Question: I want to display Login user details in 'RecyclerView' from Firebase database but I am facing the following error:
'''
com.google.firebase.database.DatabaseException: Can't convert object of type java.lang.String to type.
'''
This is my model class:
'''
public class StreetClass {
private String id;
private String semail;
private String sname;
private String stype;
private String sdetail;
private String slocation;
private String sdate;
private String imgurl;
public StreetClass(){}
public StreetClass(String id, String semail, String sname, String stype, String sdetail, String slocation, String sdate, String imgurl) {
this.id = id;
this.semail = semail;
this.sname = sname;
this.stype = stype;
this.sdetail = sdetail;
this.slocation = slocation;
this.sdate = sdate;
this.imgurl = imgurl;
}
public String getId() {
return id;
}
public void setId(String id) {
this.id = id;
}
public String getSemail() {
return semail;
}
public void setSemail(String semail) {
this.semail = semail;
}
public String getSname() {
return sname;
}
public void setSname(String sname) {
this.sname = sname;
}
public String getStype() {
return stype;
}
public void setStype(String stype) {
this.stype = stype;
}
public String getSdetail() {
return sdetail;
}
public void setSdetail(String sdetail) {
this.sdetail = sdetail;
}
public String getSlocation() {
return slocation;
}
public void setSlocation(String slocation) {
this.slocation = slocation;
}
public String getSdate() {
return sdate;
}
public void setSdate(String sdate) {
this.sdate = sdate;
}
public String getImgurl() {
return imgurl;
}
public void setImgurl(String imgurl) {
this.imgurl = imgurl;
}
'''
}
recyclerview Adapter class:
'''
public class StreetAdapter extends RecyclerView.Adapter<StreetAdapter.ViewHolder> {
Context context;
private List<StreetClass>listdata ;
public StreetAdapter(Context context, List<StreetClass> list) {
this.listdata = list;
this.context = context;
}
@Override
public ViewHolder onCreateViewHolder(ViewGroup parent, int viewType) {
View view = LayoutInflater.from(parent.getContext()).inflate(R.layout.show_items, parent, false);
ViewHolder viewHolder = new ViewHolder(view);
return viewHolder;
}
@Override
public void onBindViewHolder(final ViewHolder holder, int position) {
StreetClass AllDetails = listdata.get(position);
holder.NameTextView.setText(AllDetails.getSname());
holder.DetailTextView.setText(AllDetails.getSdetail());
holder.DateTextView.setText(AllDetails.getSdate());
holder.LocationTextView.setText(AllDetails.getSlocation());
holder.TypeTextView.setText(AllDetails.getStype());
Picasso.with(context).load(AllDetails.getImgurl()).resize(120, 60).into(holder.ImageTextView);
holder.itemView.setOnClickListener(new View.OnClickListener() {
@Override
public void onClick(View v) {
int position = holder.getAdapterPosition();
final Intent intent;
if (position == 0){
intent = new Intent(context, ShowStreetDetails.class);
} else if (position == 1){
intent = new Intent(context, ElectricityActivity.class);
} else {
intent = new Intent(context, Water_Supply_Activity.class);
}
context.startActivity(intent);
}
});
}
@Override
public int getItemCount() {
return listdata.size();
}
class ViewHolder extends RecyclerView.ViewHolder {
public TextView NameTextView;
public TextView DetailTextView;
public TextView DateTextView;
public TextView LocationTextView;
public TextView TypeTextView;
public ImageView ImageTextView;
public ViewHolder(View itemView) {
super(itemView);
NameTextView = itemView.findViewById(R.id.ShowNameTextView);
DetailTextView = itemView.findViewById(R.id.ShowDetailTextView);
DateTextView = itemView.findViewById(R.id.ShowDateTextView);
LocationTextView = itemView.findViewById(R.id.ShowLocationTextView);
TypeTextView = itemView.findViewById(R.id.ShowTypeTextView);
ImageTextView = itemView.findViewById(R.id.ShowImageView);
}
}
}
'''
Here I store my all data:
'''
StreetClass street = new StreetClass();
street.setSname(nameString);
street.setStype(typeString);
street.setSdetail(detailString);
street.setSlocation(locationString);
street.setSdate(dateString);
street.setImgurl(ImageUrl);
String RecordIDFromServer = databaseReference.push().getKey();
// Adding the both name and number values using student details class object using ID.
databaseReference.child(RecordIDFromServer).setValue(street);
// Showing Toast message after successfully data submit.
Toast.makeText(StreetActivity.this,"Data Inserted Successfully into Firebase Database", Toast.LENGTH_LONG).show();
'''
'''
DatabaseReference rootRef = FirebaseDatabase.getInstance().getReference();
DatabaseReference databaseStatus = rootRef.child("Street Problems");
String uid = firebaseAuth.getInstance().getCurrentUser().getUid();
databaseStatus.child(uid).addValueEventListener(new ValueEventListener() {
@Override
public void onDataChange(DataSnapshot snapshot) {
for (DataSnapshot ds : snapshot.getChildren()) {
for (DataSnapshot dSnapshot : ds.getChildren()) {
StreetClass streetClass = dSnapshot.getValue(StreetClass.class);
Log.d("Show", streetClass.getSname() == null ? "" : streetClass.getSname());
list.add(streetClass);
}
adapter = new StreetAdapter(ShowStreetDetails.this, list);
recyclerView.setAdapter(adapter);
adapter.notifyDataSetChanged();
progressDialog.dismiss();
}
'''
and this is my database structure

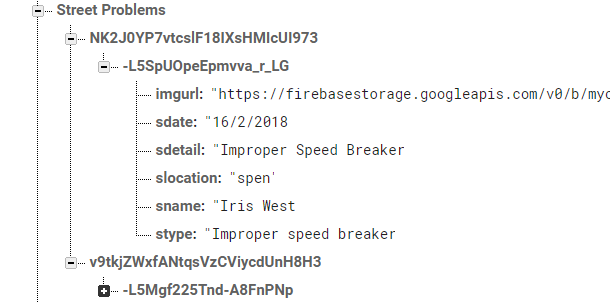
Answer: The problem is that you have an extra forEach loop in your onDataChange method. Simply remove it and it should be fine:
'''
@Override
public void onDataChange(DataSnapshot snapshot) {
for (DataSnapshot dSnapshot : snapshot.getChildren()) {
StreetClass streetClass = dSnapshot.getValue(StreetClass.class);
Log.d("Show", streetClass.getSname() == null ? "" : streetClass.getSname());
list.add(streetClass);
}
adapter = new StreetAdapter(ShowStreetDetails.this, list);
recyclerView.setAdapter(adapter);
adapter.notifyDataSetChanged();
progressDialog.dismiss();
}
'''